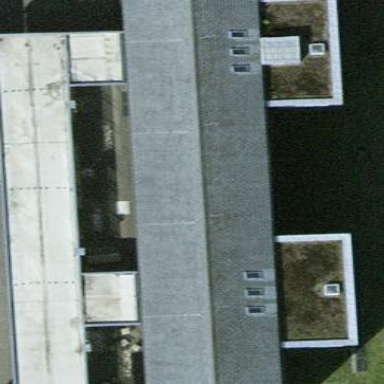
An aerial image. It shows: School building.